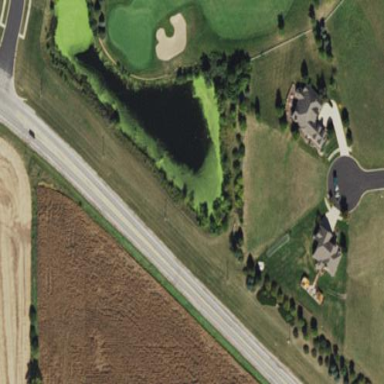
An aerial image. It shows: Retention water basin serving as water hazard on golf course.